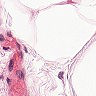
Metastatic tissue present: no